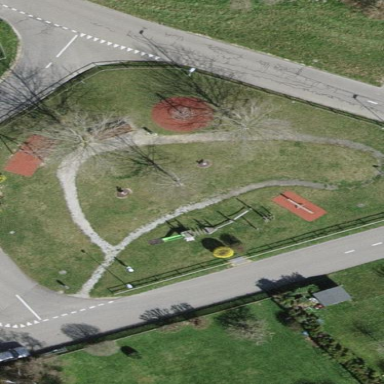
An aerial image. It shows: Grassy playground.